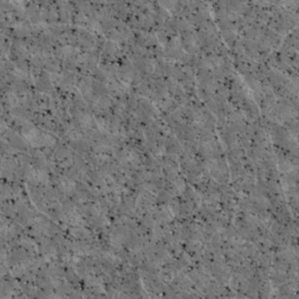
Label: non_frost